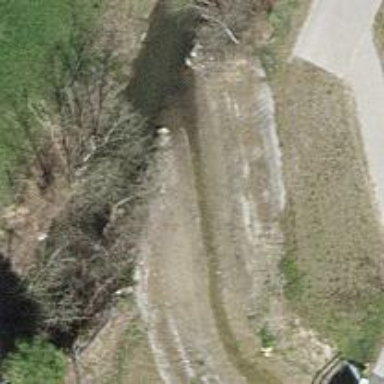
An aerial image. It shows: Ditch in the surroundings.